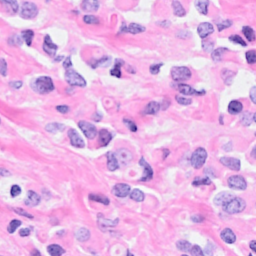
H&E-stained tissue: Breast